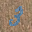
Label: 3